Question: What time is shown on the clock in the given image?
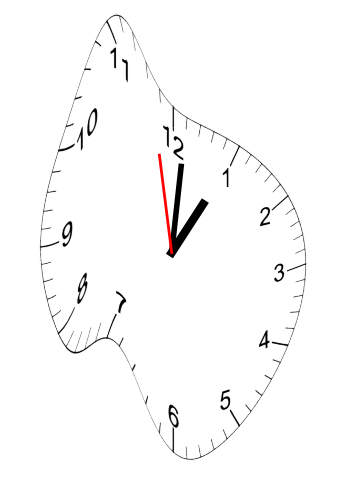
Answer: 01:00:58